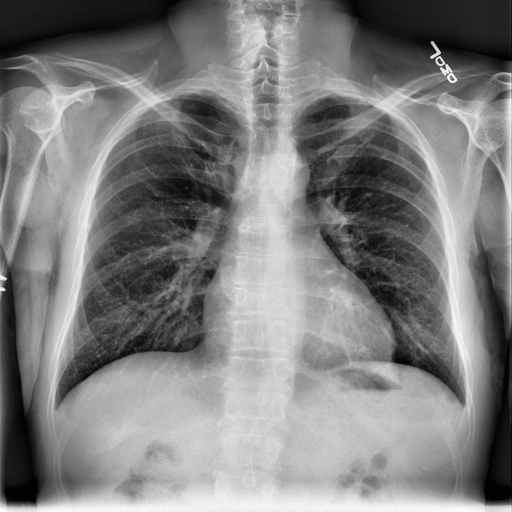
Finding: NORMAL